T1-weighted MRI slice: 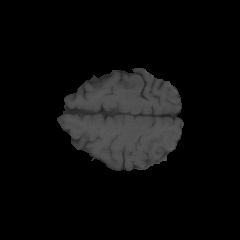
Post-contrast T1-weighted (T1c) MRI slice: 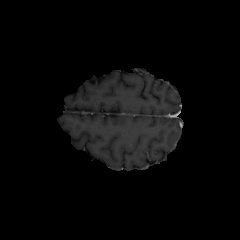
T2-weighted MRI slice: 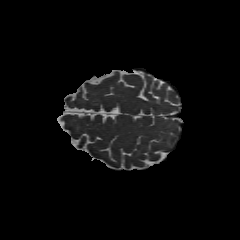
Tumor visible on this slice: yes